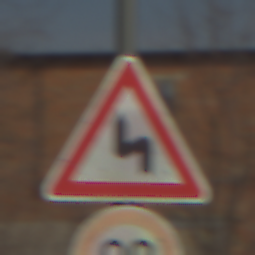
Verkehrszeichen: DoppelkurveZunaechstLinks
Zusatzzeichen unten: Geschwindigkeit90
Umgebung: Outdoor, Suburban
Tageszeit: MorningAfternoon
Wetter: PartlyCloudy
Licht: Natural
Jahreszeit: NotSpecified
Kontrast: HighContrast